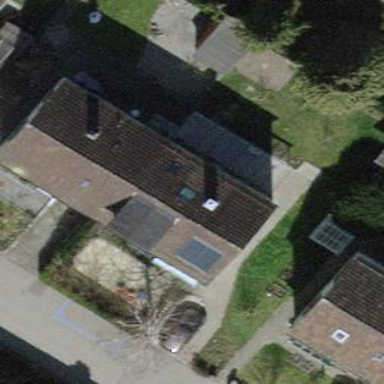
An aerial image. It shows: Semidetached house with gabled roof made of tiles.